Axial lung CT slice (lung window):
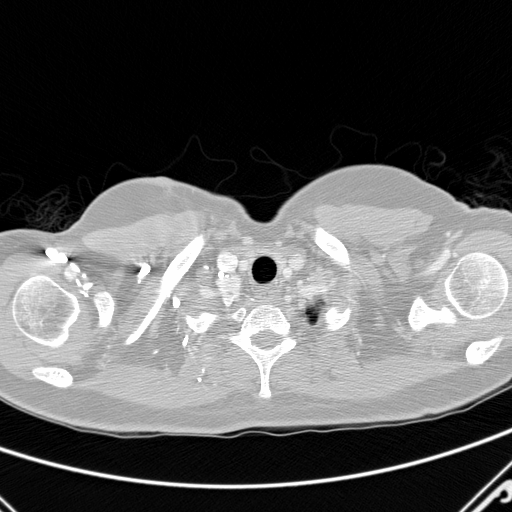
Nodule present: no